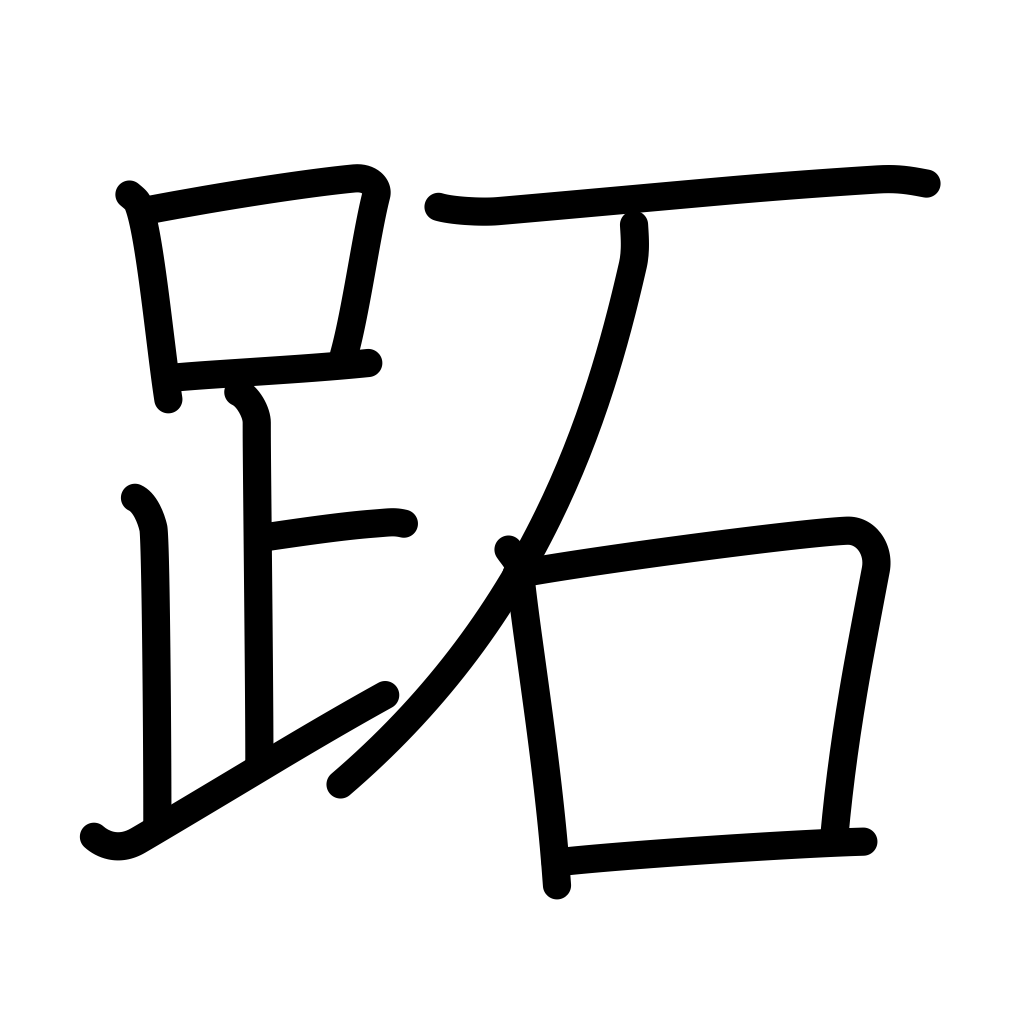
Meaning: sole of the foot